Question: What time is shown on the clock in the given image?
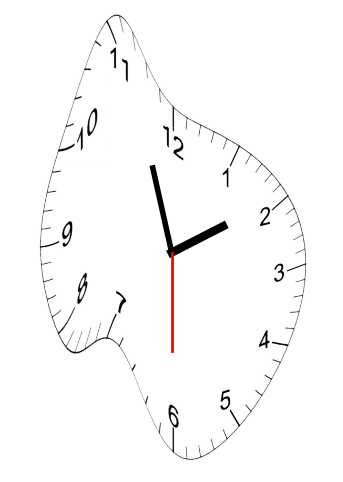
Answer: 01:56:30